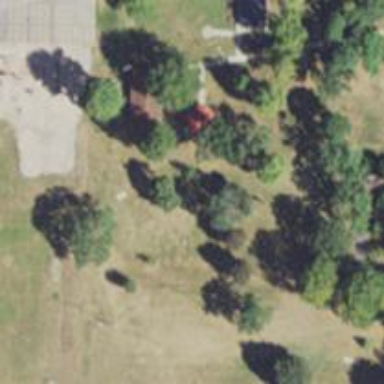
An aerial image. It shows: Disc golf hole.